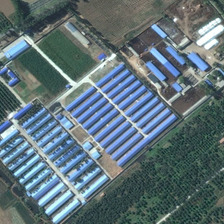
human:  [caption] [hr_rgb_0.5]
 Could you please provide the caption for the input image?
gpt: many buildings and green trees are in an industrial area .

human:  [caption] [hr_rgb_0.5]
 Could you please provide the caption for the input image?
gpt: the houses in the industrial region are very tidy .

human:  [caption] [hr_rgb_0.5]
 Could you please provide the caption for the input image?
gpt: the houses in the industrial region are very tidy .

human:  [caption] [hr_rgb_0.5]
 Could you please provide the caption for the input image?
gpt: many buildings and green trees are in an industrial area .

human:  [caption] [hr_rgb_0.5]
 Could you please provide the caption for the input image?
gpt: many buildings and green trees are in an industrial area .